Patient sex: M
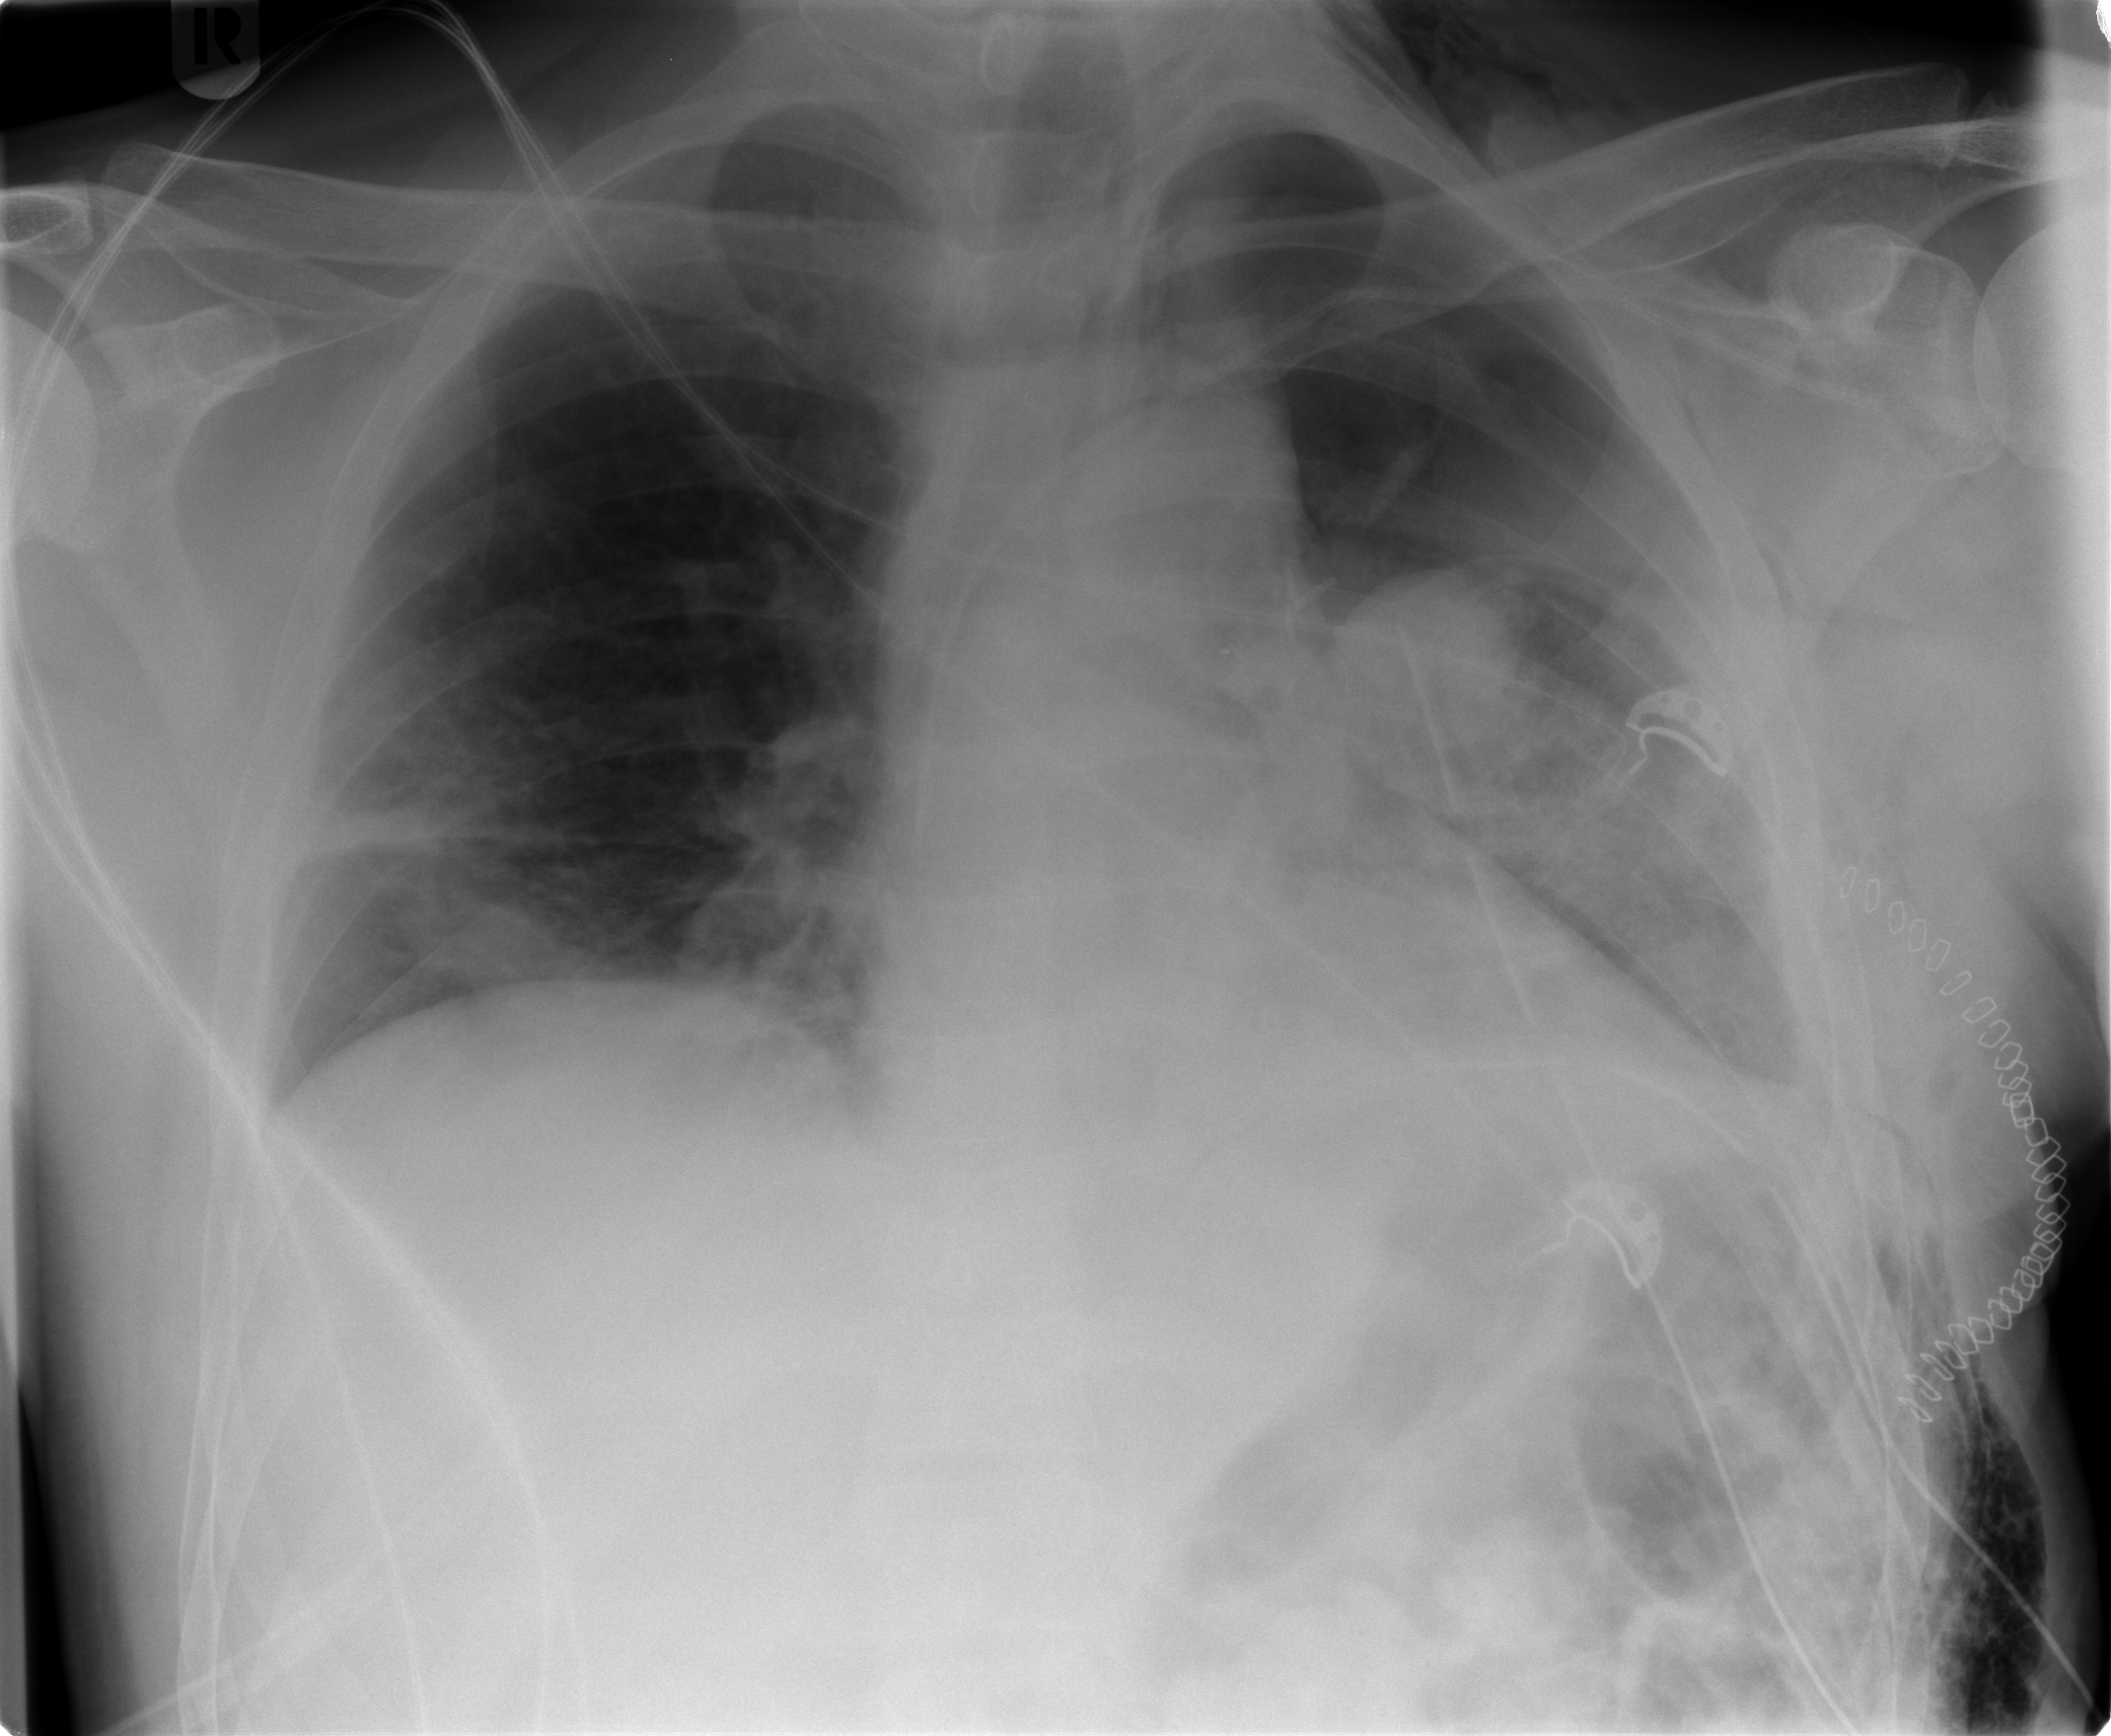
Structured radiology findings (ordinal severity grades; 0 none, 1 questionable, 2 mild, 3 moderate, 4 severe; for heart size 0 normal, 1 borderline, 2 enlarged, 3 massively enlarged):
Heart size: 0
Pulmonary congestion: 0
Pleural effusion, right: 0
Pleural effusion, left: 1
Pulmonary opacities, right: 0
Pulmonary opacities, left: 2
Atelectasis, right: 2
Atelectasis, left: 3